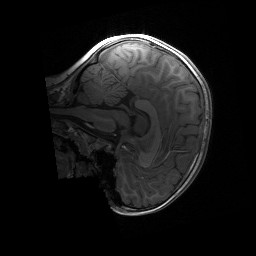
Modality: T1w
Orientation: sagittal
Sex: female
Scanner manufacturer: siemens
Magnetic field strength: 3 T
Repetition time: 1.9 s
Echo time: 0.00243 s